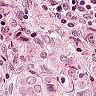
Metastatic tissue present: yes